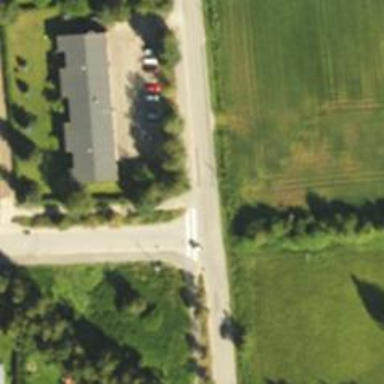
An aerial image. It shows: Asphalt cycleway.